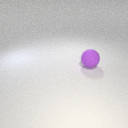
large purple rubber sphere